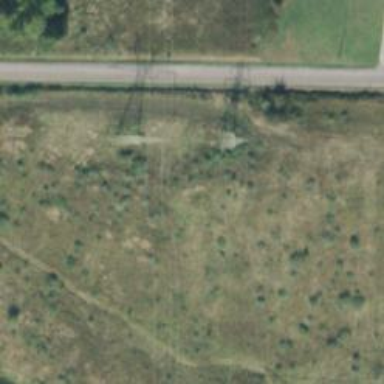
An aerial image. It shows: Lattice structure tower.